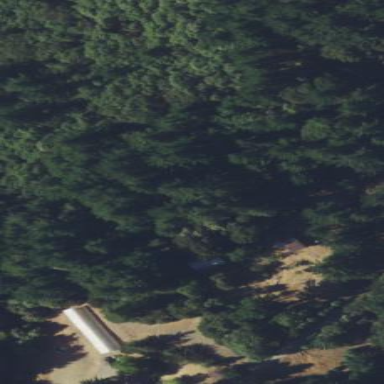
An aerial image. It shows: Forest area.